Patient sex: F
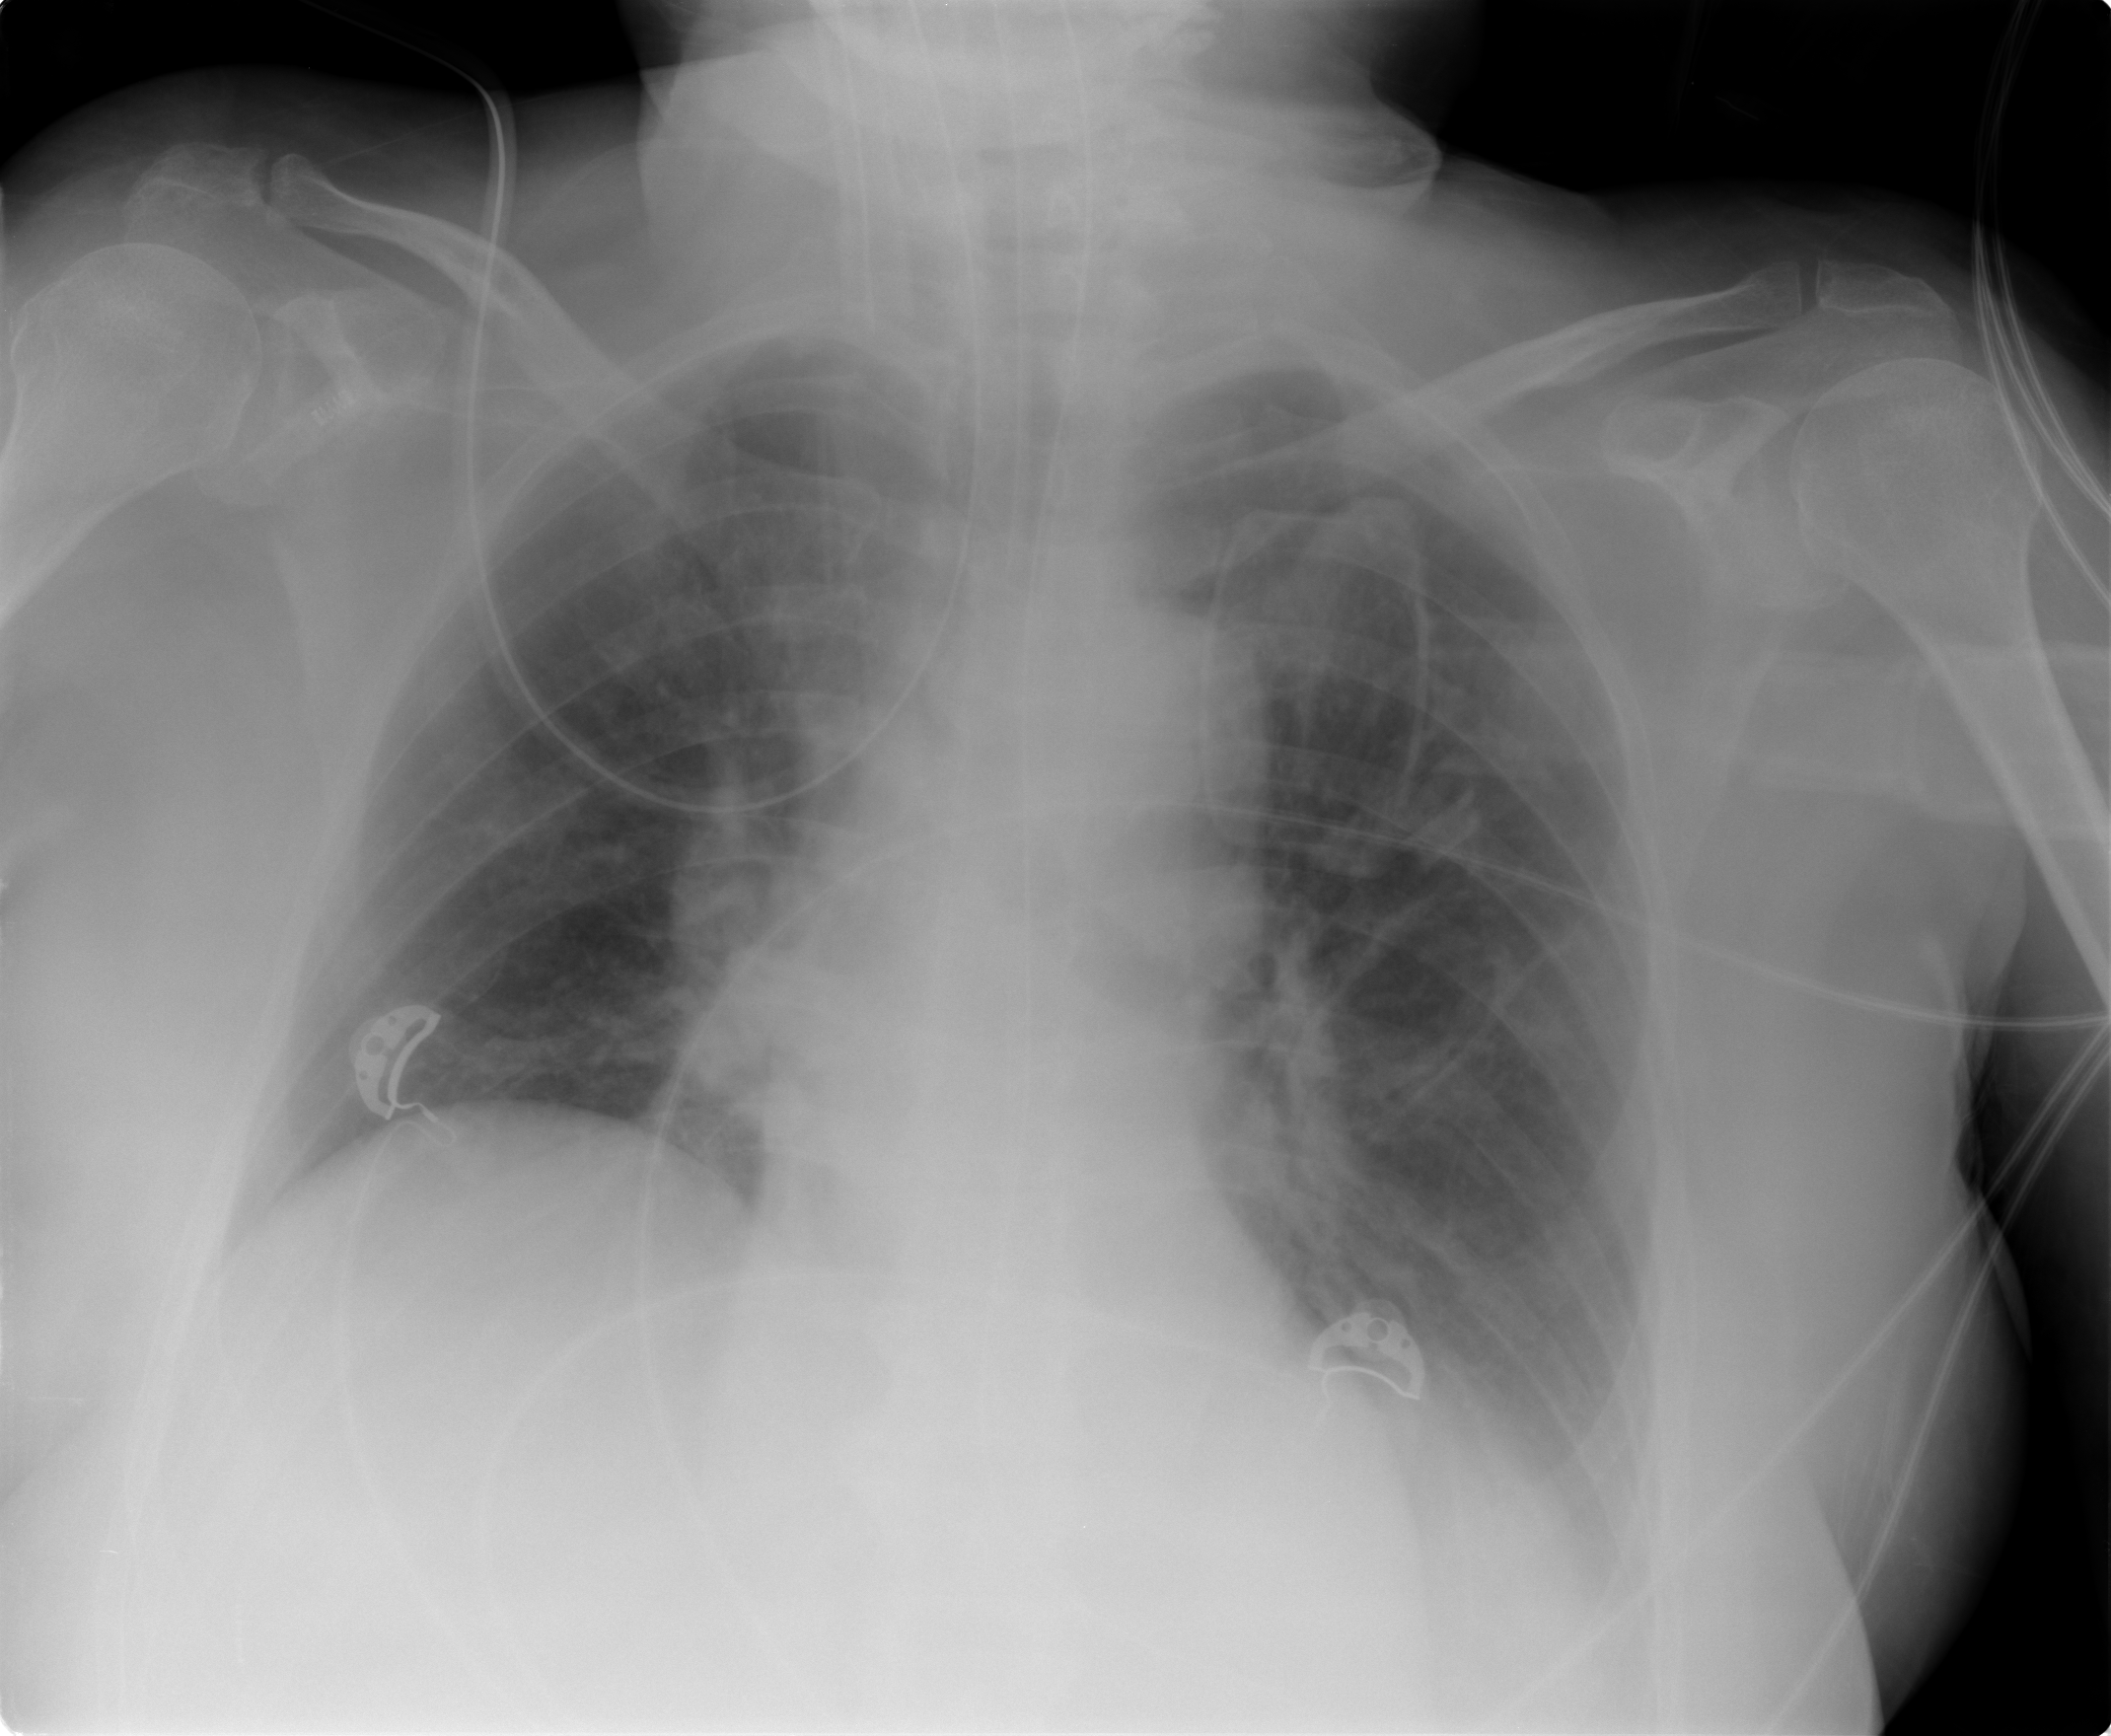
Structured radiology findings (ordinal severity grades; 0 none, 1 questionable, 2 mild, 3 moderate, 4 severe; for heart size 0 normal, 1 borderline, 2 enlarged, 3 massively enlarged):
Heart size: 0
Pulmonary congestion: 0
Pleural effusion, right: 0
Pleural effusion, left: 2
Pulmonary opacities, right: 1
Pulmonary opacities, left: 1
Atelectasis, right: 2
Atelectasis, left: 2